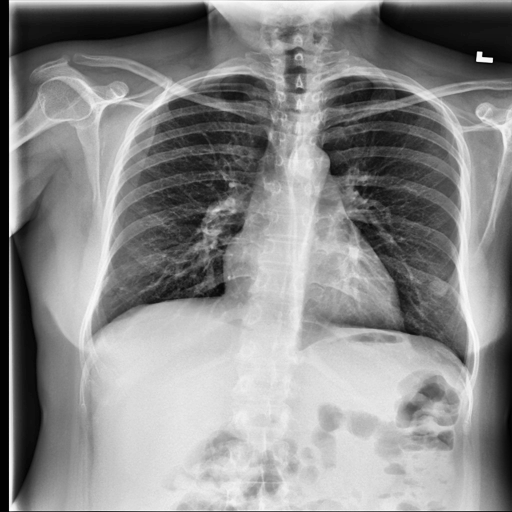
Finding: NORMAL